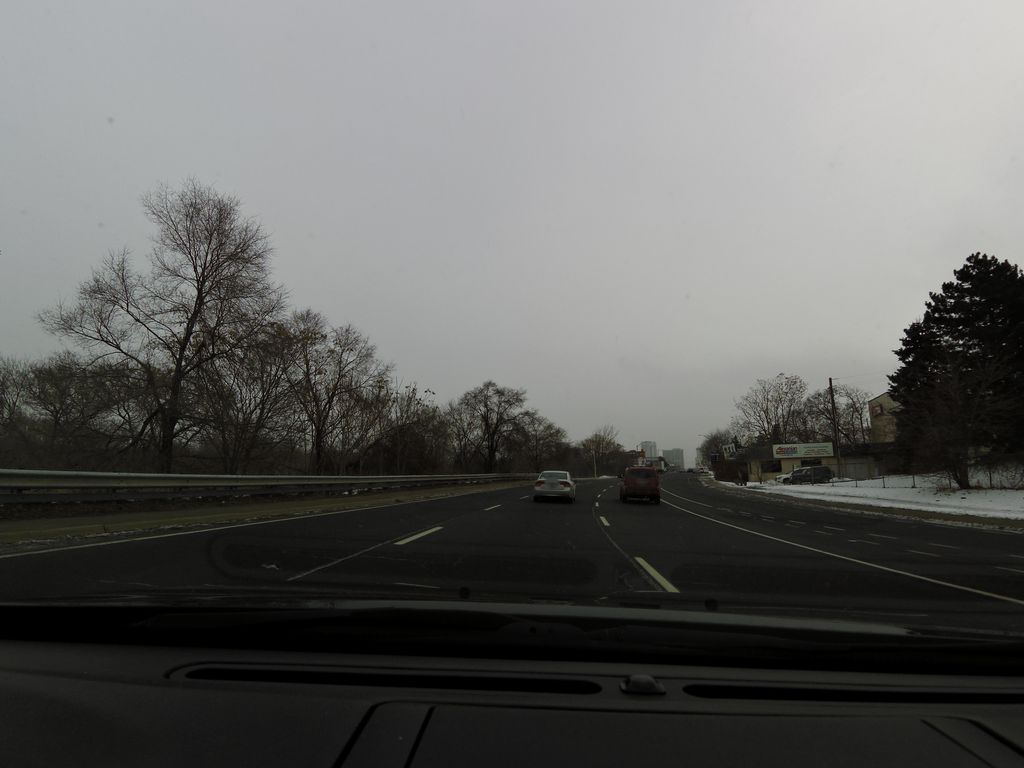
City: hamilton